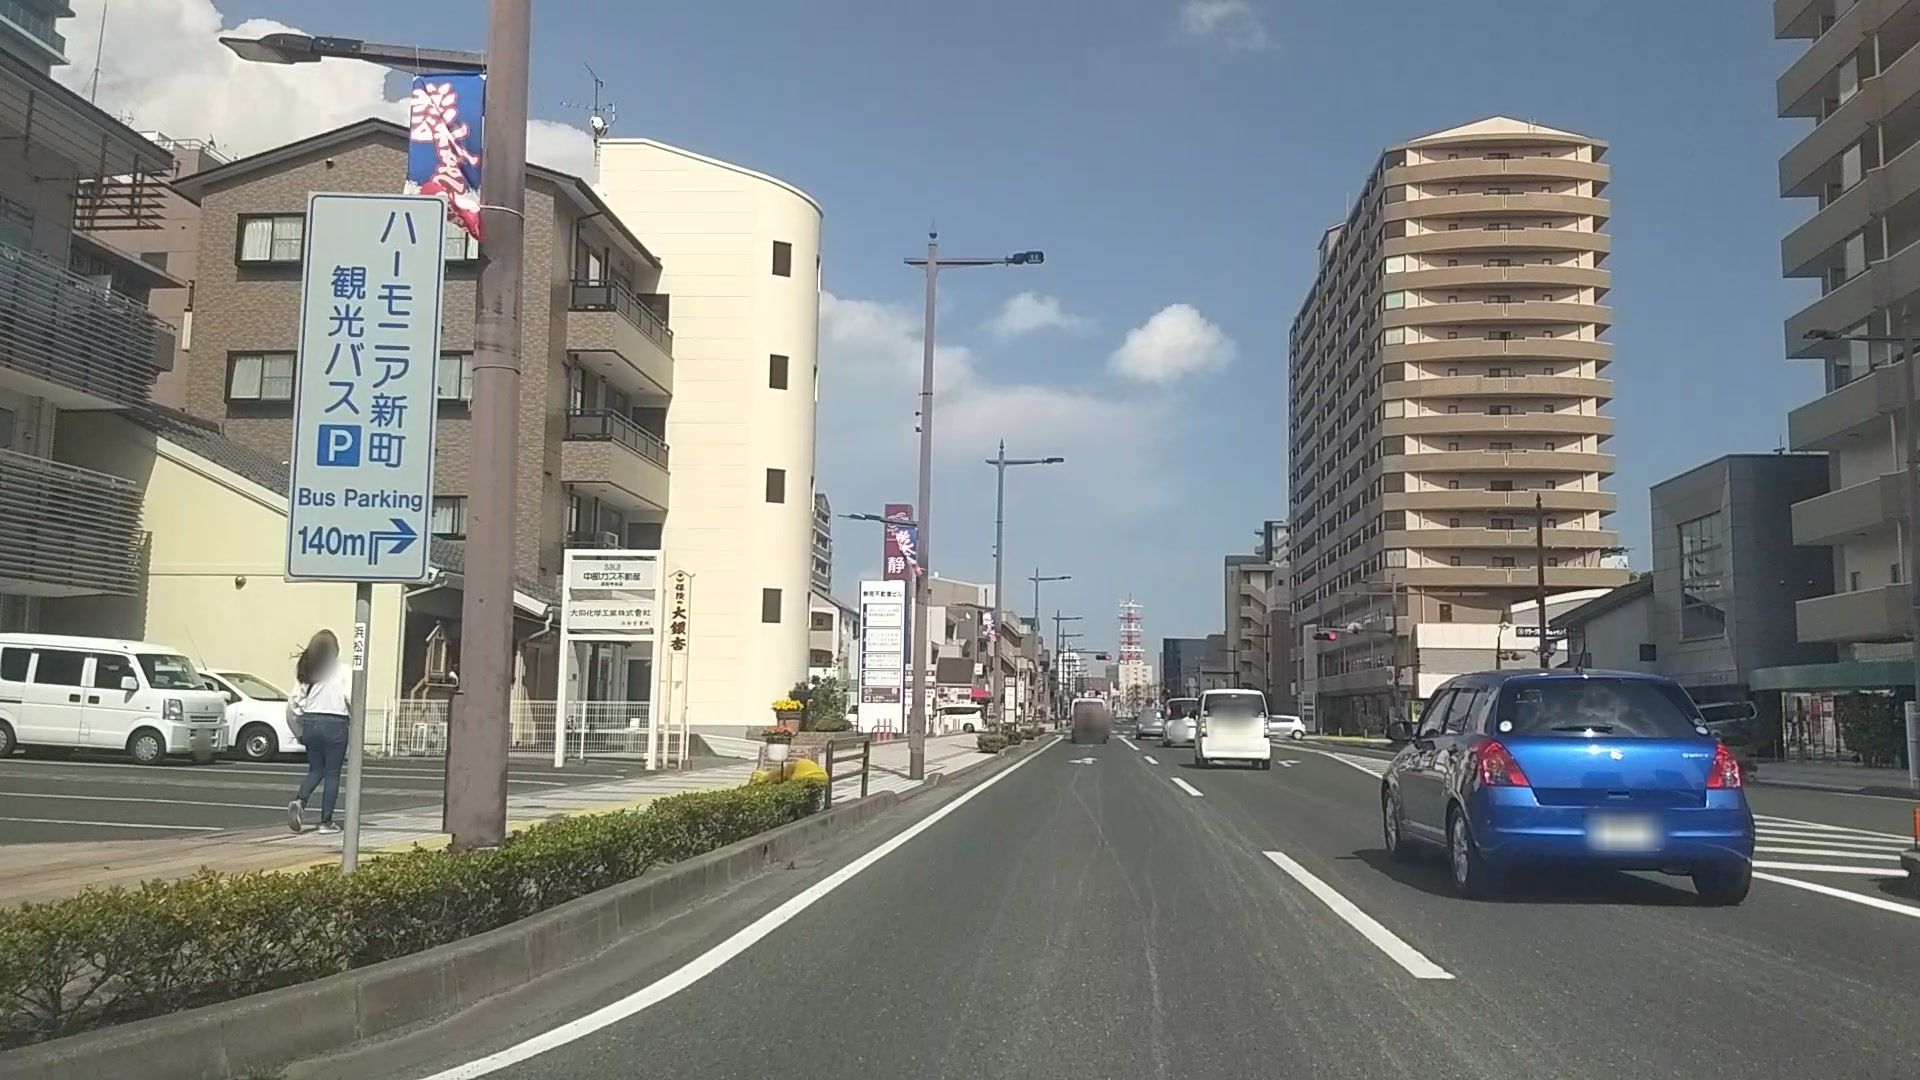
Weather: clear
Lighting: day
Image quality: good
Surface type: driving surface
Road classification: steps, pedestrian, footway
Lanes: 2
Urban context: semi-dense urban cluster
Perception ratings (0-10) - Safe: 6.08, Lively: 9.01, Beautiful: 3.02, Boring: 2.61, Depressing: 4.99, Wealthy: 7.84